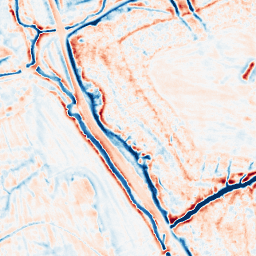
Category: edge_preserving
Decomposition family: bilateral
Decomposition parameters: d: 15
sigma_color: 100
sigma_space: 150
Upsampling method: cubic_mitchell
Upsampling parameters: scale: 8
Upsampling scale: 8